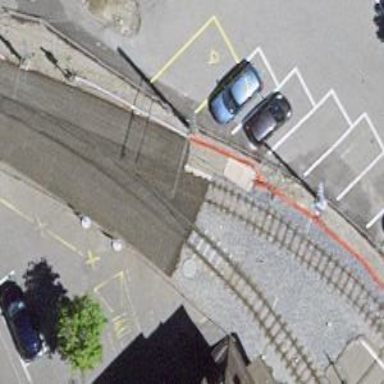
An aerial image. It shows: Narrow-gauge railway track electrified by contact line.